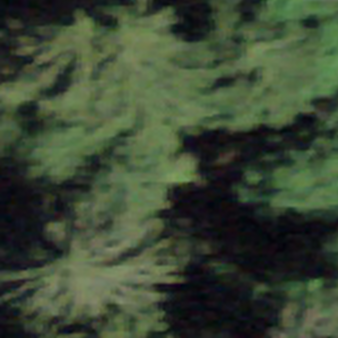
Label: other